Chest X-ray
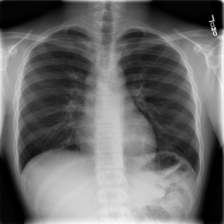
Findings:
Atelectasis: negative
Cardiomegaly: negative
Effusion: negative
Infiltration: negative
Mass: negative
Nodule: negative
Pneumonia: negative
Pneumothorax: negative
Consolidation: negative
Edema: negative
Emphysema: negative
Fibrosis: negative
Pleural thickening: negative
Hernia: negative